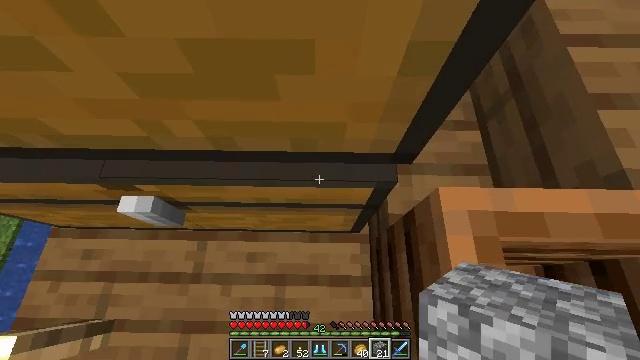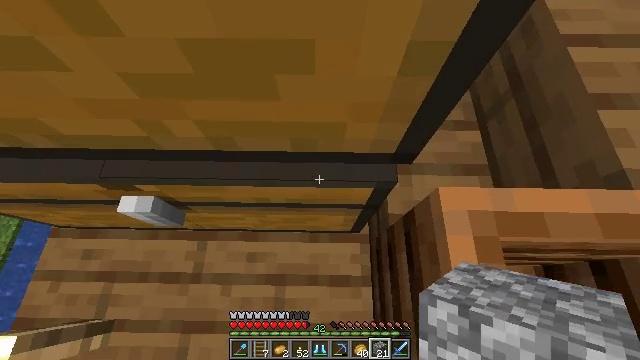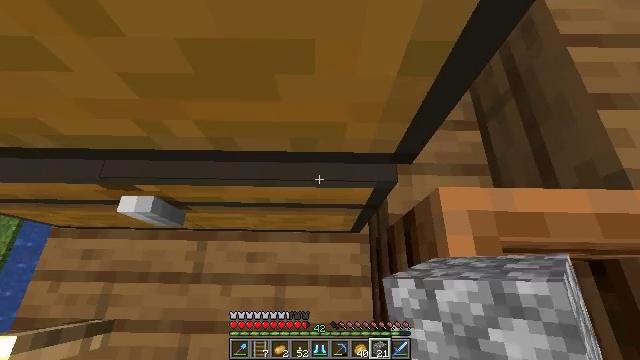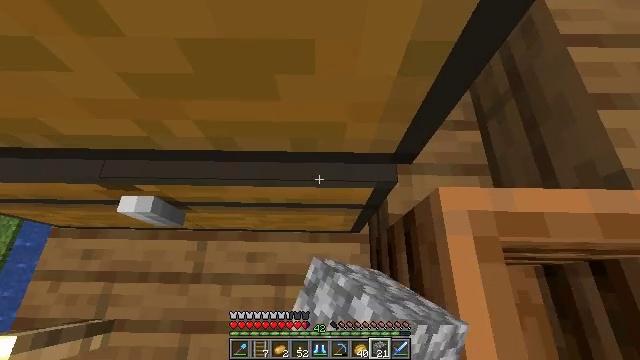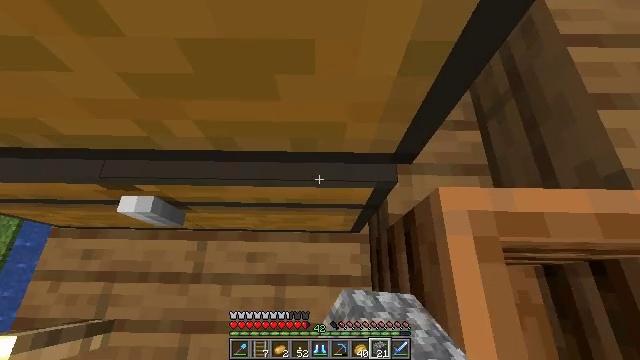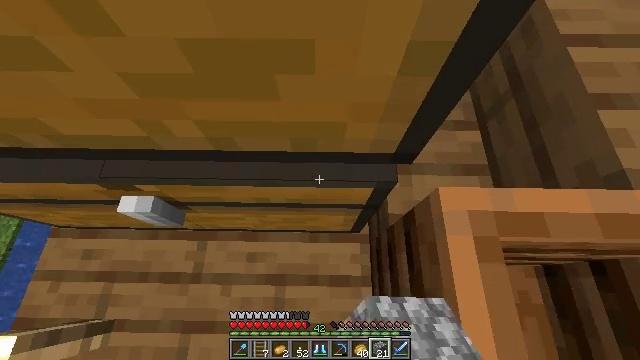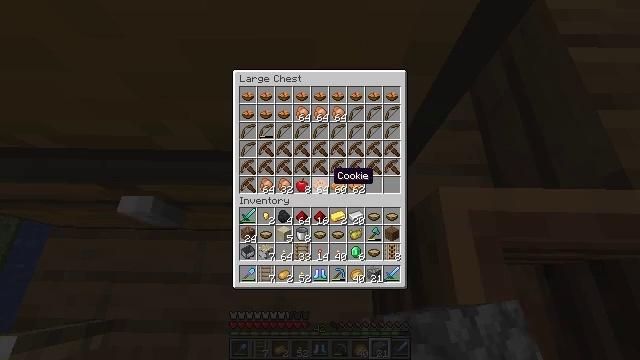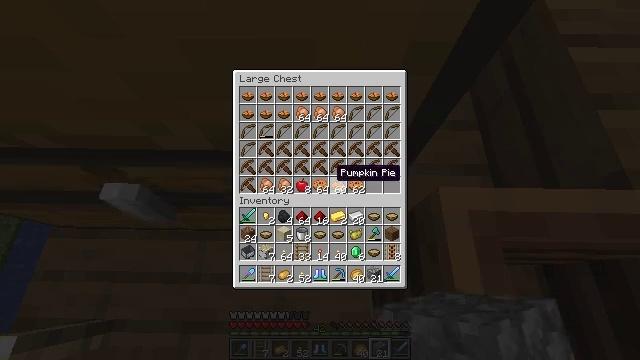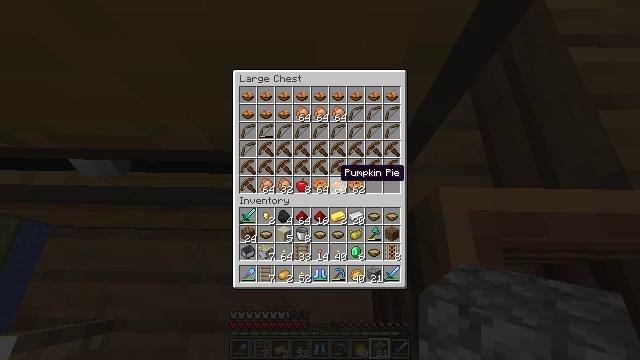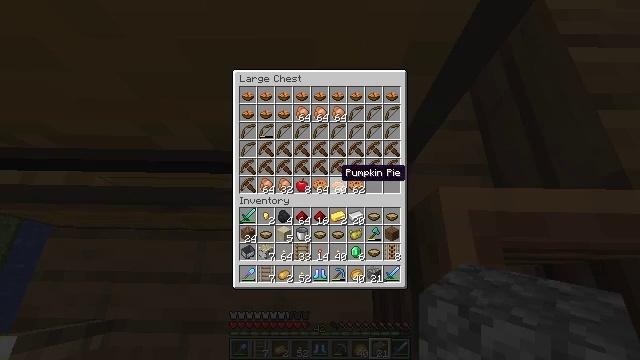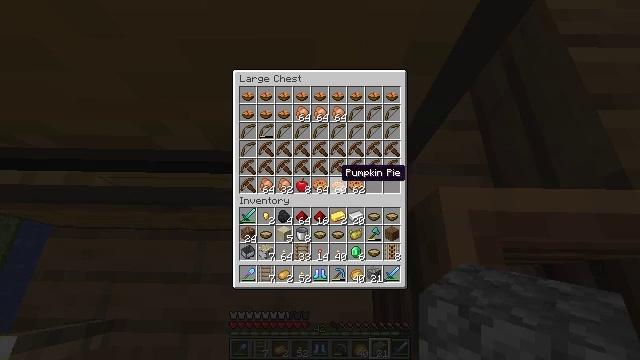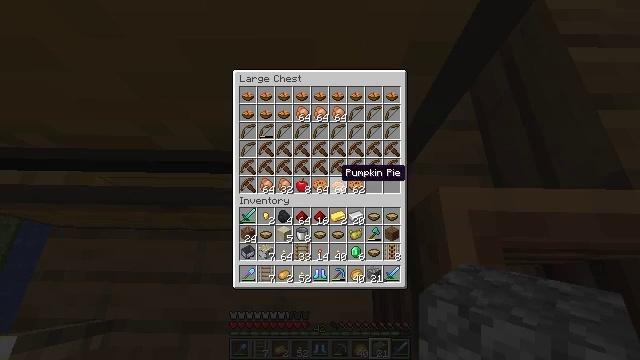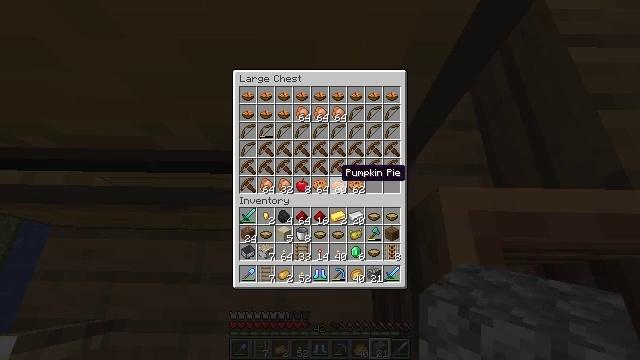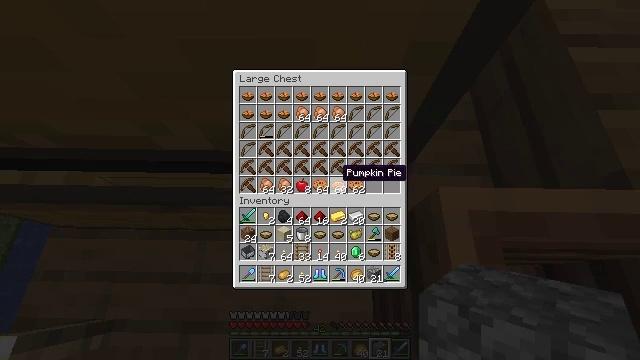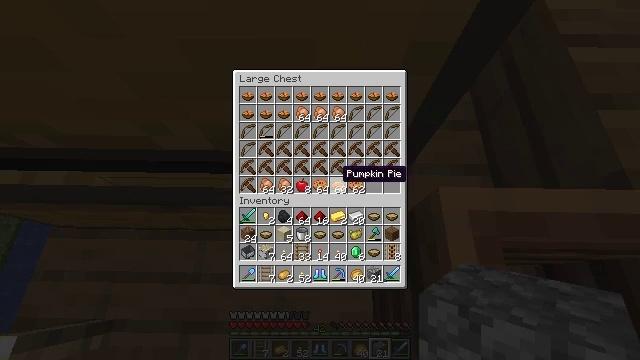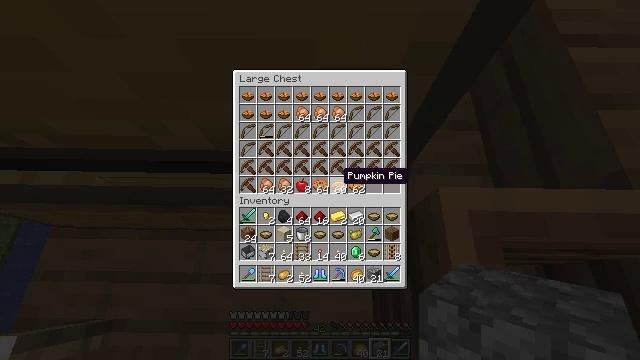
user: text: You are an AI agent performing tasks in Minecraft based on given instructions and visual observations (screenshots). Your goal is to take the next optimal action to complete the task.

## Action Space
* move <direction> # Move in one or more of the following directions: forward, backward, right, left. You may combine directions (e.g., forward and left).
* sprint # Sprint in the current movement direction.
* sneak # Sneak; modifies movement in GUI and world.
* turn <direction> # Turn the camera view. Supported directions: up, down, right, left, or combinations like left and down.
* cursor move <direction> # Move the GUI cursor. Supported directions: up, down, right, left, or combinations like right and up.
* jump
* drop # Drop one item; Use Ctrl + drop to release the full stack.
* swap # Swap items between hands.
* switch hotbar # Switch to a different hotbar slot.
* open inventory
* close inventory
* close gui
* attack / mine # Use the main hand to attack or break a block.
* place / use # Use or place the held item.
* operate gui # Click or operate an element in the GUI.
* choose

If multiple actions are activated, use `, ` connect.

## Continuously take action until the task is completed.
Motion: motion action
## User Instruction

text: Take gold nuggets and a carrot to craft a golden carrot.
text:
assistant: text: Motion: use / place
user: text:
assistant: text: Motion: use / place
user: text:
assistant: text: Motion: use / place
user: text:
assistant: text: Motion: use / place
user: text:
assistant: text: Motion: no_op
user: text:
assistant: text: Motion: open gui
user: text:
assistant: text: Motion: no_op
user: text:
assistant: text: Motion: no_op
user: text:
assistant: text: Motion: no_op
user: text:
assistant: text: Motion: no_op
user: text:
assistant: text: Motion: no_op
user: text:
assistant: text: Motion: no_op
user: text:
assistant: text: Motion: no_op
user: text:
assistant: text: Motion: no_op
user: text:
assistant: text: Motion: no_op
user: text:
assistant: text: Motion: cursor move right
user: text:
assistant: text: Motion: cursor move right
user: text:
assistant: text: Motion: no_op
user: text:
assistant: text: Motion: no_op
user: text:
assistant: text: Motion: no_op
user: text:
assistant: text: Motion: no_op
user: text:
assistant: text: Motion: no_op
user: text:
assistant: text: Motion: no_op
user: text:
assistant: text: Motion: no_op
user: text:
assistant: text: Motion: no_op
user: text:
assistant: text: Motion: no_op
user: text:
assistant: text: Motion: close gui
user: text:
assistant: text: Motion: turn left and up
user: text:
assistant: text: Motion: turn left and up
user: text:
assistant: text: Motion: turn up